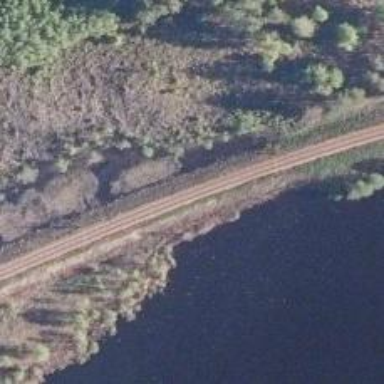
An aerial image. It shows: Railway with continuous electrified contact lines.